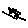
Label: car